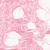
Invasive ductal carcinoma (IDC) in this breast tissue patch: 0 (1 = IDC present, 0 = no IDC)